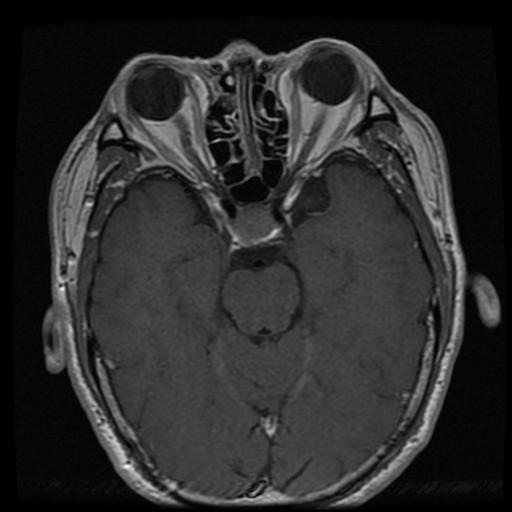
Label: pituitary